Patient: sex M, age 51
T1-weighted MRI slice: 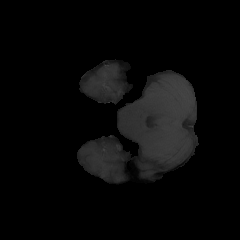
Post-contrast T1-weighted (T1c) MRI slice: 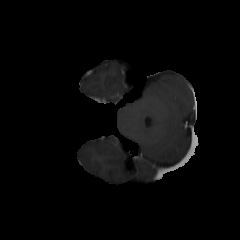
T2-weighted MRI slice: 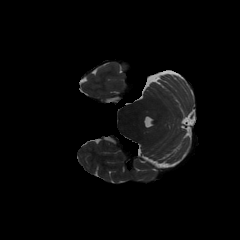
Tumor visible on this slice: no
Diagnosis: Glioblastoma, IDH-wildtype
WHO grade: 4